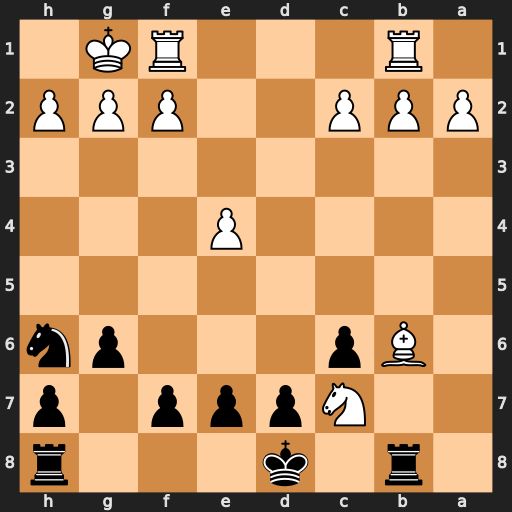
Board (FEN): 1r1k3r/2Nppp1p/1Bp3pn/8/4P3/8/PPP2PPP/1R3RK1
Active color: b
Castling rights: -
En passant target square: -
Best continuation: Rxb6 Nd5 cxd5